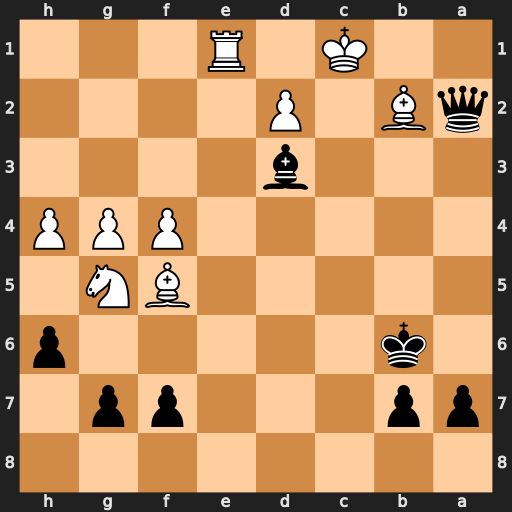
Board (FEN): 8/pp3pp1/1k5p/5BN1/5PPP/3b4/qB1P4/2K1R3
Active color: b
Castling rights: -
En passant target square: -
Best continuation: Qb1#